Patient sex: F
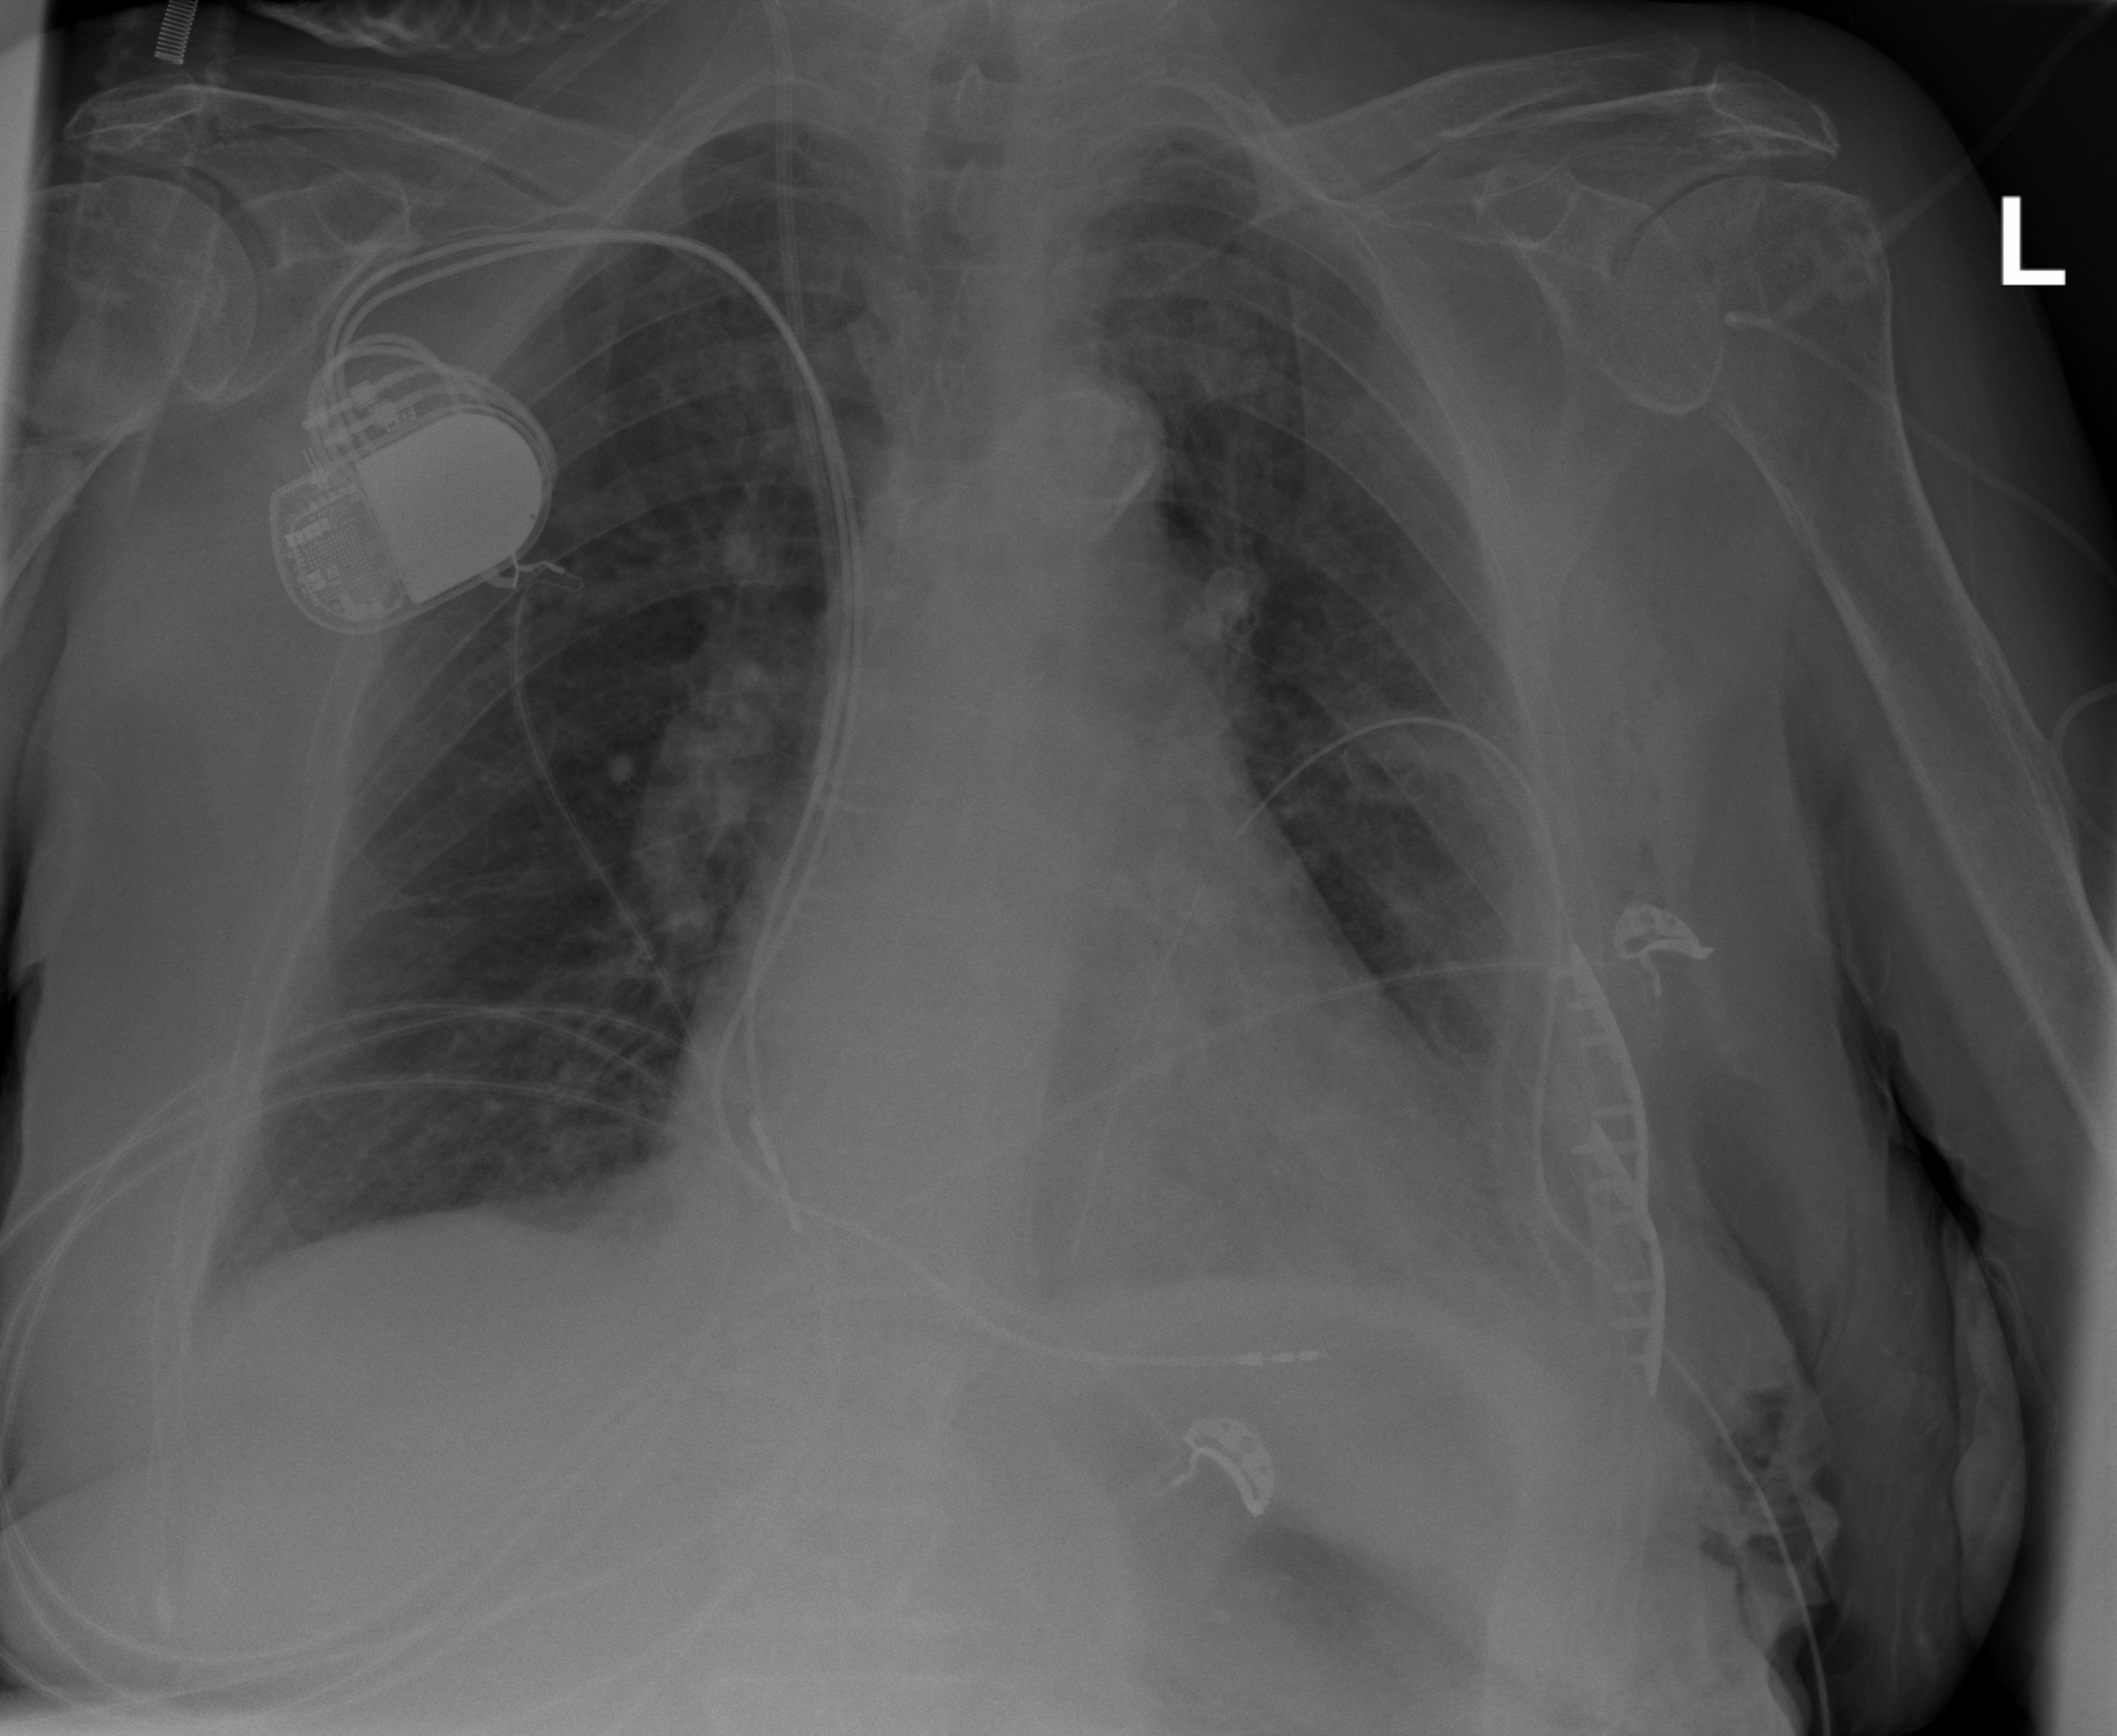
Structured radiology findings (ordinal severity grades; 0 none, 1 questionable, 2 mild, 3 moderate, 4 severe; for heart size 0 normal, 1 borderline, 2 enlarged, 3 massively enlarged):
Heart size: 2
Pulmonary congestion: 0
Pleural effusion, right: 2
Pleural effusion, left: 3
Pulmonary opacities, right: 0
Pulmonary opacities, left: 1
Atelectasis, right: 0
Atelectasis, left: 3